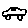
Label: car